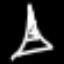
Label: The Eiffel Tower